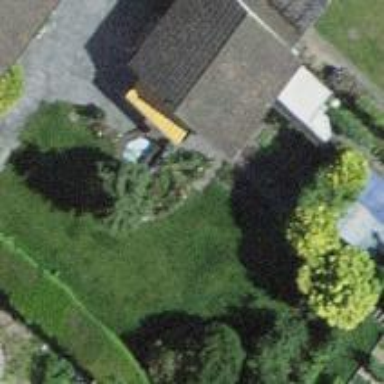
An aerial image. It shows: Garage.